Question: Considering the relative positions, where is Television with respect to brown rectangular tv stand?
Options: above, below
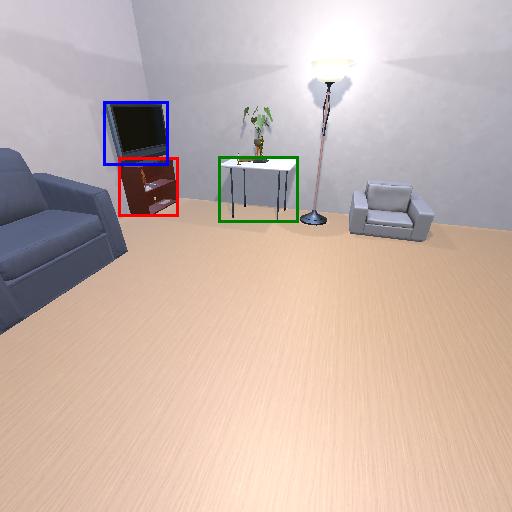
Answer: above